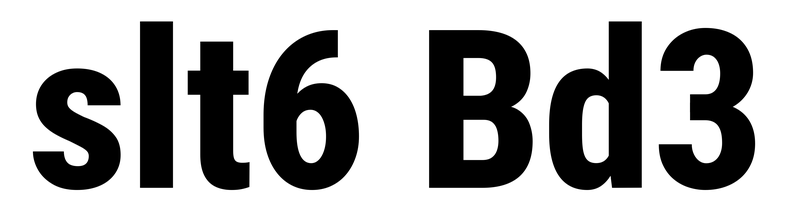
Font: Roboto_Condensed_ExtraBold